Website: apple
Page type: cart
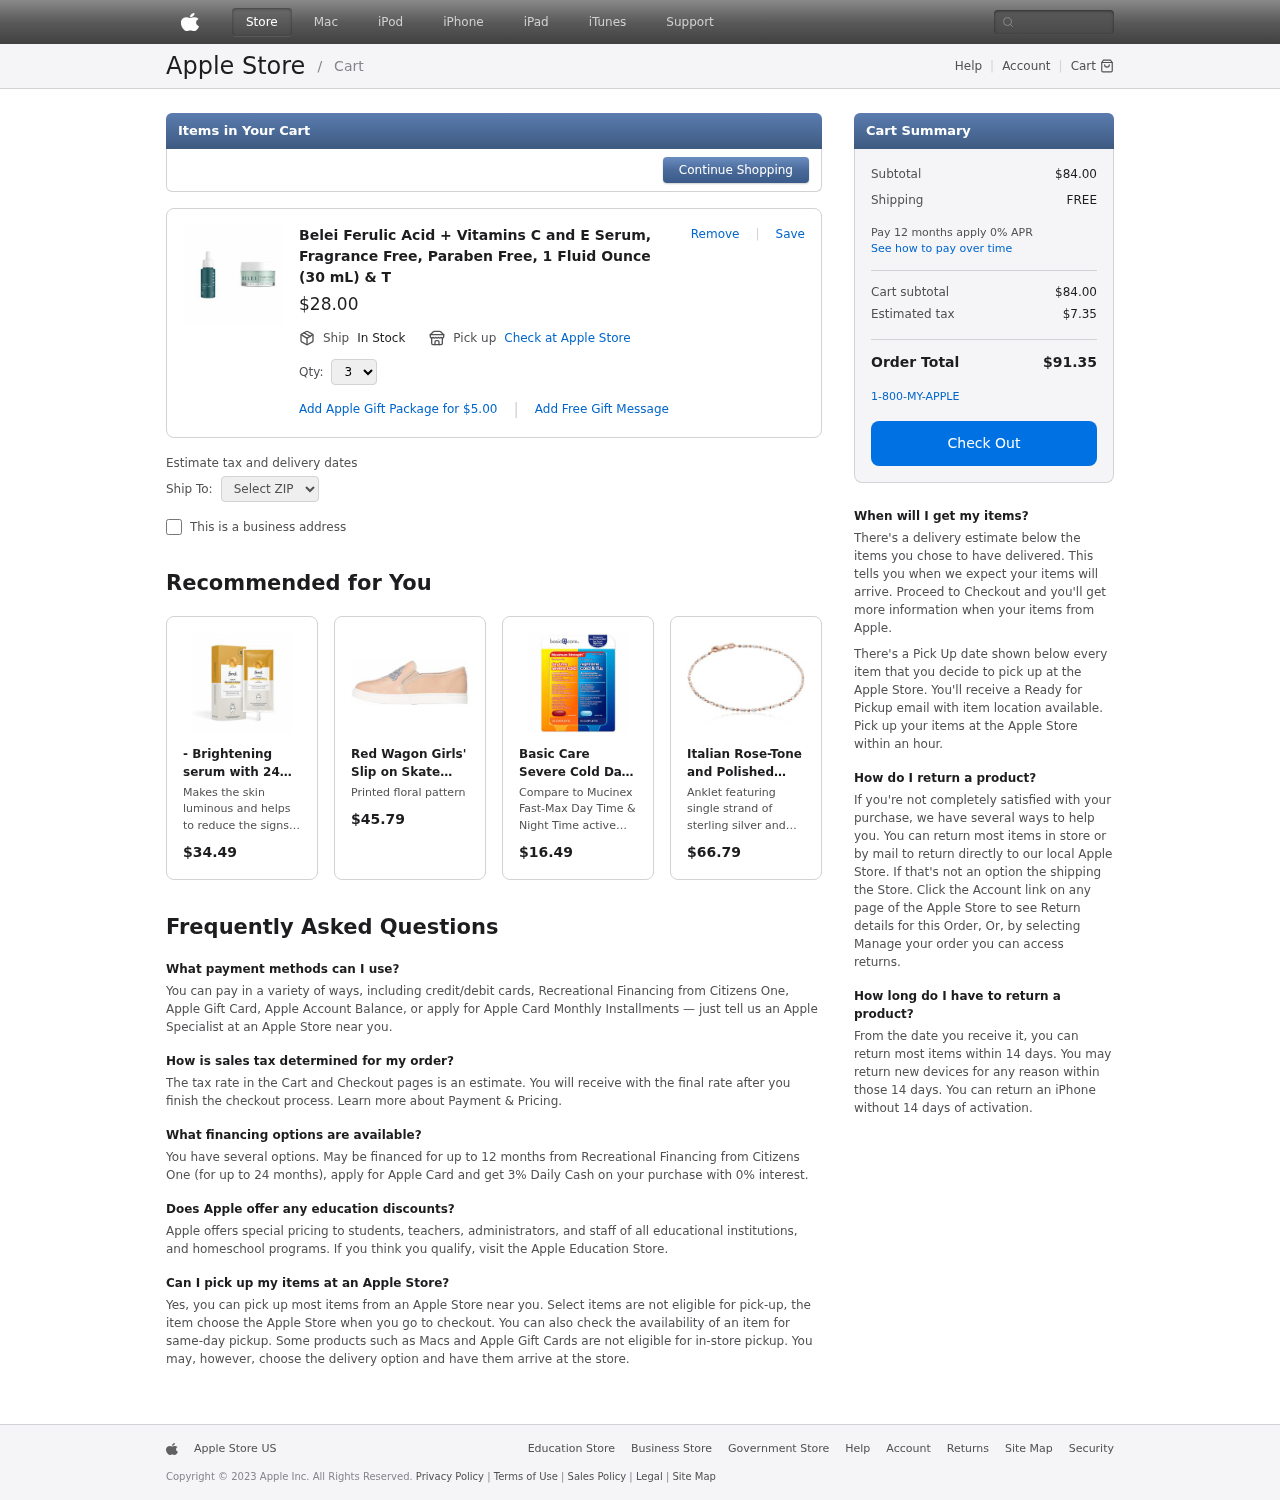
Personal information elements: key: PII_POSTCODE
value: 89311
Product elements: key: PRODUCT1_NAME
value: Belei Ferulic Acid + Vitamins C and E Serum, Fragrance Free, Paraben Free, 1 Fluid Ounce (30 mL) & T
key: PRODUCT1_PRICE
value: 28
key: PRODUCT1_QUANTITY
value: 3
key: PRODUCT2_DESC
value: Makes the skin luminous and helps to reduce the signs of ageing
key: PRODUCT2_NAME
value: - Brightening serum with 24K gold - 6 Pockets x 15 ml
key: PRODUCT2_PRICE
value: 34.49
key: PRODUCT3_DESC
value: Printed floral pattern
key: PRODUCT3_NAME
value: Red Wagon Girls' Slip on Skate Low-Top Sneakers, Beige Nude, 10.5
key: PRODUCT3_PRICE
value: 45.79
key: PRODUCT4_DESC
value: Compare to Mucinex Fast-Max Day Time & Night Time active ingredients
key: PRODUCT4_NAME
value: Basic Care Severe Cold Day Time and Cold & Flu Night Time Caplets Combo Pack, Compare & Save, 30 Cou
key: PRODUCT4_PRICE
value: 16.49
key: PRODUCT5_DESC
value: Anklet featuring single strand of sterling silver and rose gold-tone beads in faceted round and oval silhouettes
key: PRODUCT5_NAME
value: Italian Rose-Tone and Polished Sterling Silver Mezzaluna Chain Anklet, 9"
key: PRODUCT5_PRICE
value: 66.79
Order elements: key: ORDER_SUBTOTAL
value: $84.00
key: ORDER_SHIPPING_COST
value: FREE
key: ORDER_SUBTOTAL2
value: $84.00
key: ORDER_TAX
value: $7.35
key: ORDER_TOTAL
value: $91.35